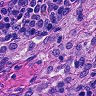
Metastatic tissue present: no